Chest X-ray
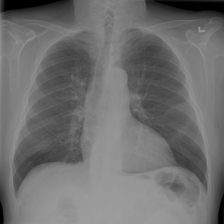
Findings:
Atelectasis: negative
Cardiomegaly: negative
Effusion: negative
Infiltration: negative
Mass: negative
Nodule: negative
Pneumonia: negative
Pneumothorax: negative
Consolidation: negative
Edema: negative
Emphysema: negative
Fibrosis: negative
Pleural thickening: negative
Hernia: negative